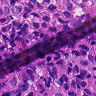
Metastatic tissue present: yes